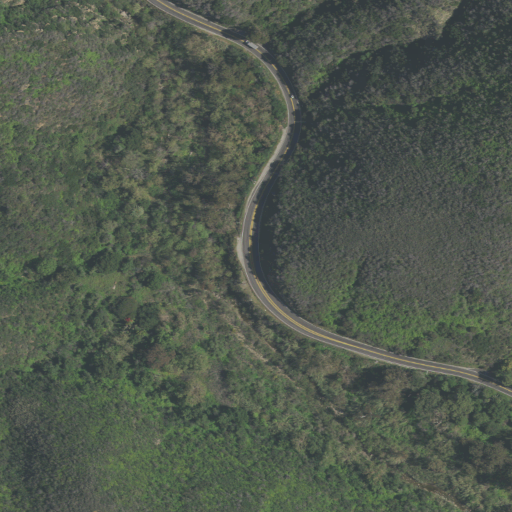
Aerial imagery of valley in California named Brookside Canyon containing shrub, mixed forest, low intensity development, open development, evergreen forest, and grassland